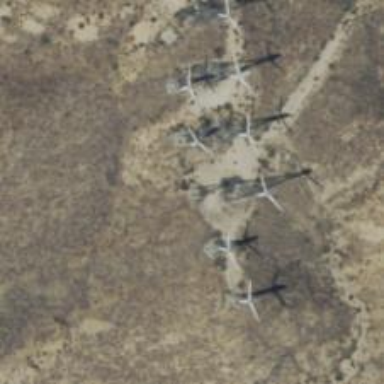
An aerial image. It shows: Wind turbine with horizontal axis. The manufacturer of the turbine is Vestas.